Interaction volume radius: 10 \u00c5
Interaction volume height: 25 \u00c5
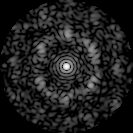
Disorder parameter: 0.6985